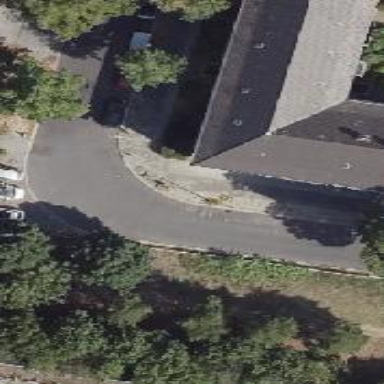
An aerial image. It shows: Residential road with asphalt surface and right lane for parking.